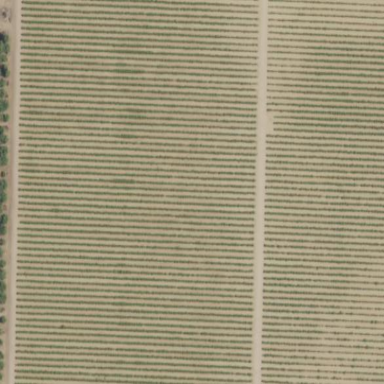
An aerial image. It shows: Vineyard.